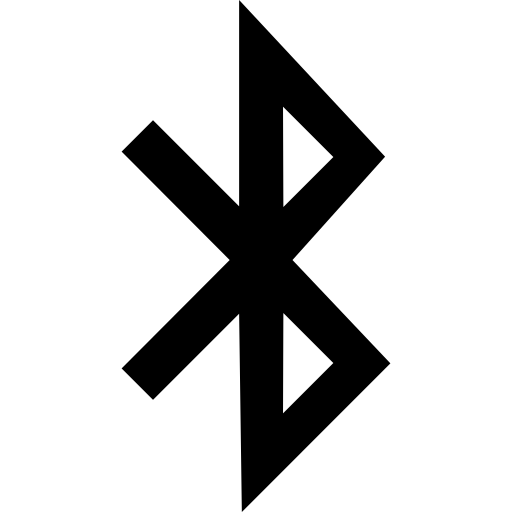
Tags: icon, FontAwesome, fa-icon, brand, bluetooth, b